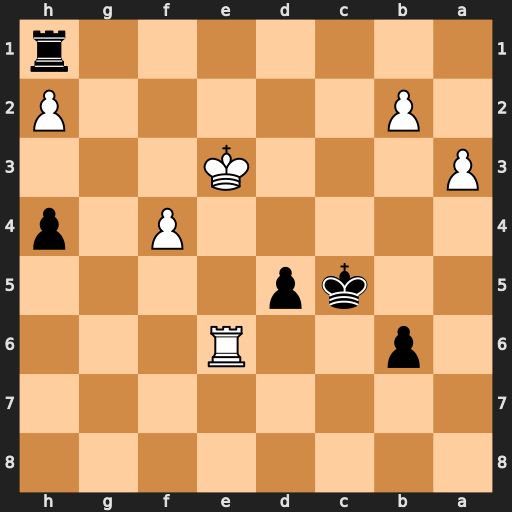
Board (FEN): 8/8/1p2R3/2kp4/5P1p/P3K3/1P5P/7r
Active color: b
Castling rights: -
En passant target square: -
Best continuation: Re1+ Kf3 Rxe6